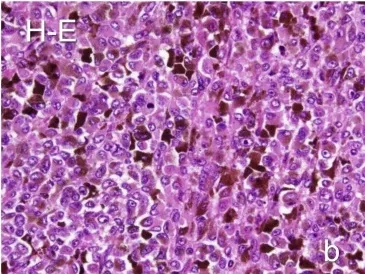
Pathological findings. B) Enlarged view of tumor cells. Pigmentation was prominent, and the tumor cells had large nucleoli. . 400x.
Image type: pathology (immunostaining)